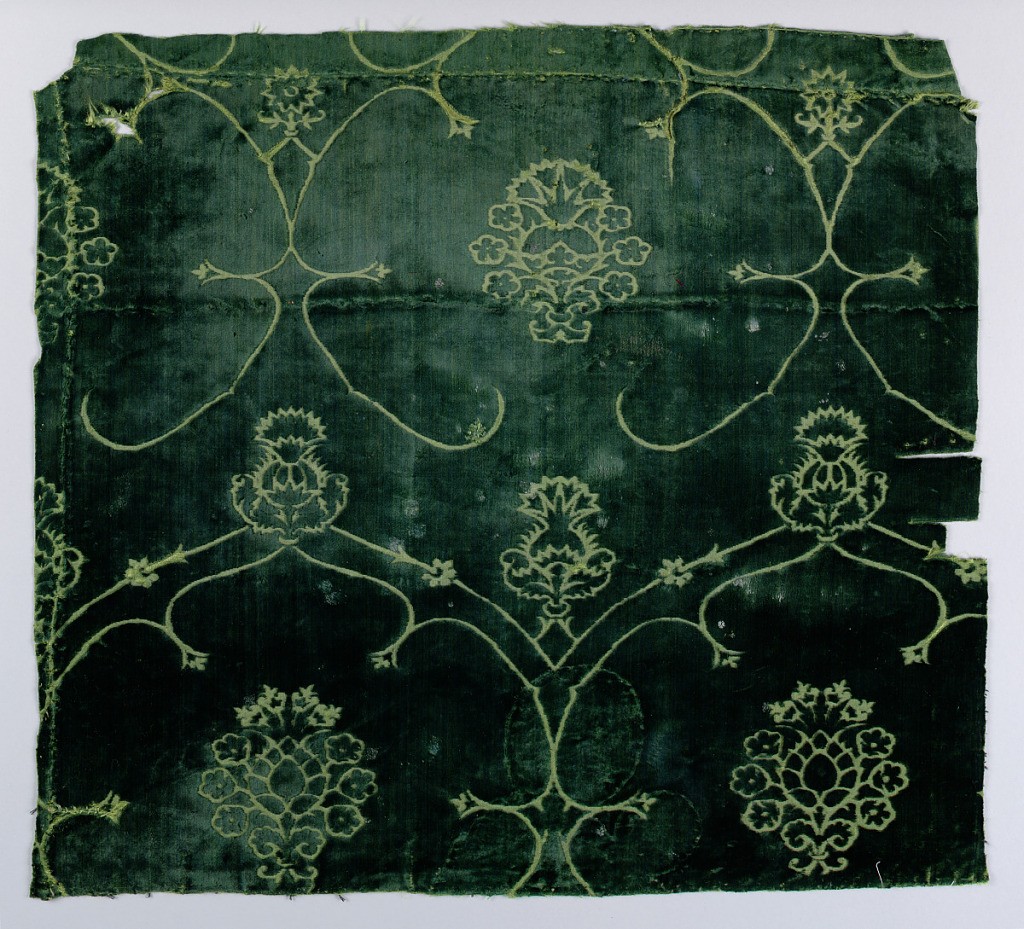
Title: Fragment
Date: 15th century
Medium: silk Technique: cut supplementary warp pile in a 4/1 satin foundation (velvet) Label: Silk cut velvet
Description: Voided design of the ferronerie type based on the pomegranate form.